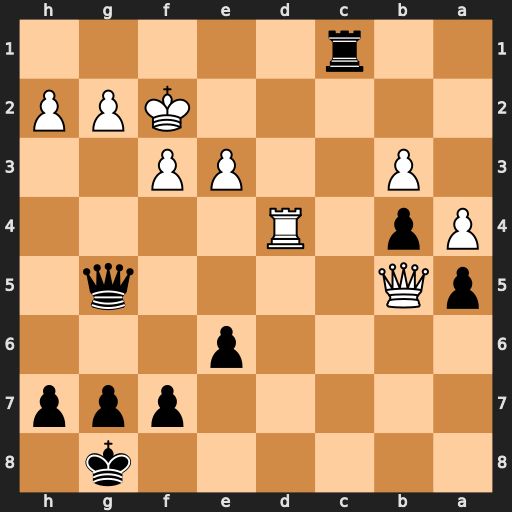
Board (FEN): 6k1/5ppp/4p3/pQ4q1/Pp1R4/1P2PP2/5KPP/2r5
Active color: b
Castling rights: -
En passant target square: -
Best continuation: Rc2+ Qe2 Rxe2+